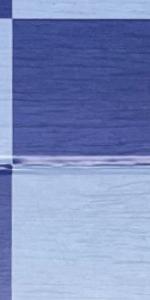
Label: Empty